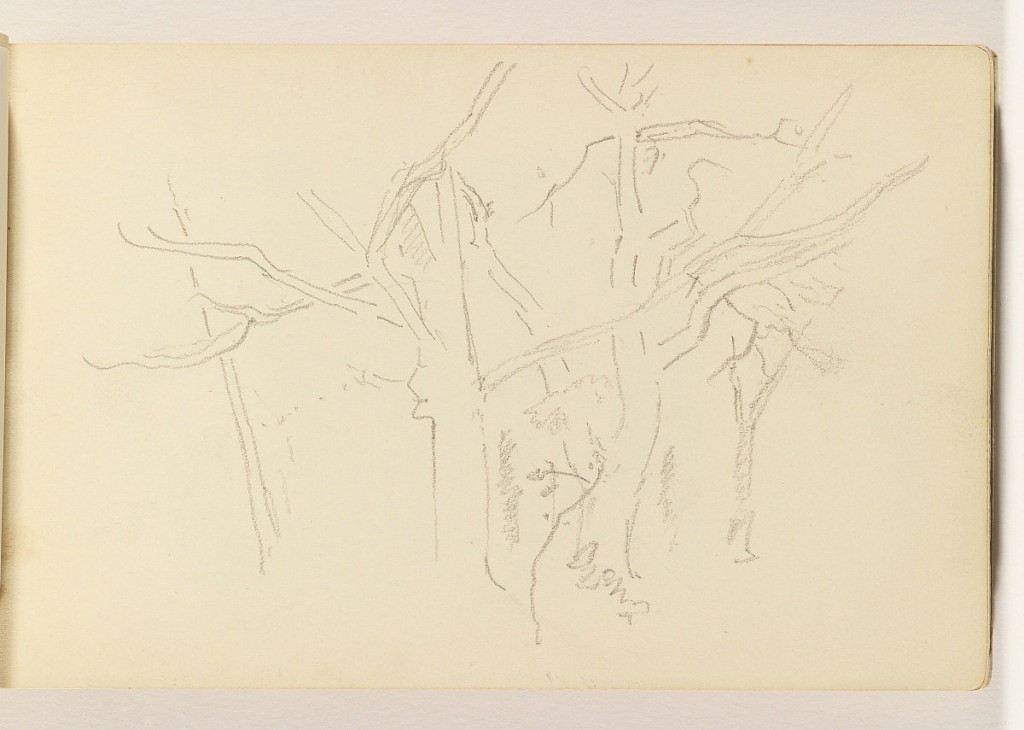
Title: Light Outlines of Bare Trees
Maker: William Trost Richards, American, 1833–1905
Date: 1885–90
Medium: Graphite on cream wove paper, bound
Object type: Sketchbook folio
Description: Light outlines of four trees, all without leaves.